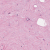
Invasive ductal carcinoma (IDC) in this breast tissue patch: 0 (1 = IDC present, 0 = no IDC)